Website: apple
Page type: customer-info-address
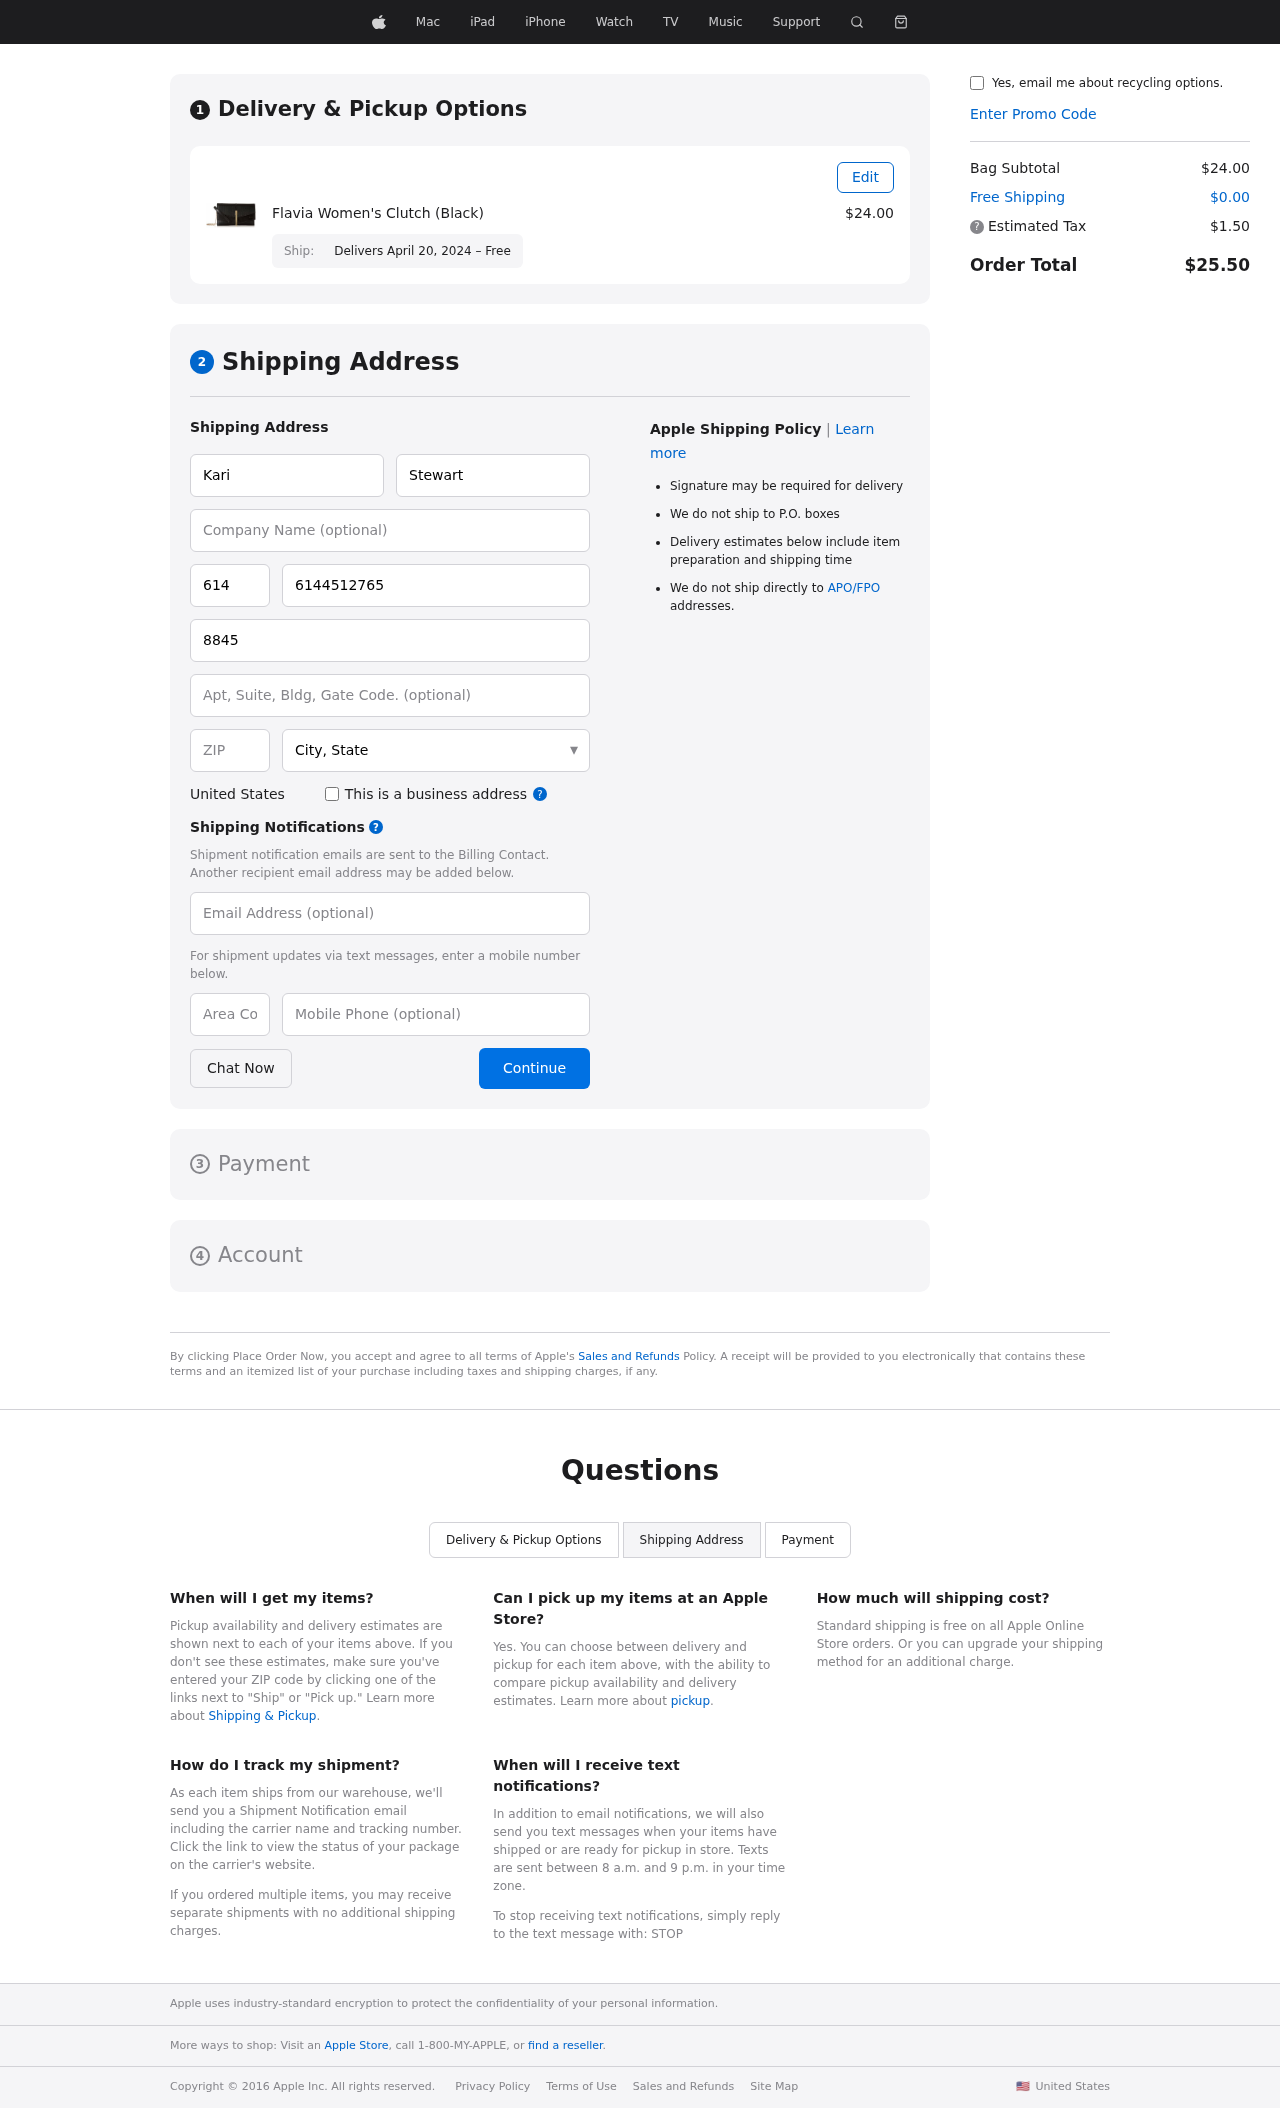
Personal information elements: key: PII_CITY_STATE
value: New Luismouth, WV
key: PII_COUNTRY
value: United States
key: PII_EMAIL
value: kstewart@yahoo.com
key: PII_FIRSTNAME
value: Kari
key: PII_LASTNAME
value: Stewart
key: PII_PHONE
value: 6144512765
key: PII_PHONE_AREA
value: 614
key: PII_POSTCODE
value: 80887
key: PII_STREET
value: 88458 Zavala Fall
Product elements: key: PRODUCT1_NAME
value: Flavia Women's Clutch (Black)
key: PRODUCT1_PRICE
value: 24
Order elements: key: ORDER_DELIVERY_DATE
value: Delivers April 20, 2024 – Free
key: ORDER_SUBTOTAL
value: $24.00
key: ORDER_SHIPPING_COST
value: $0.00
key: ORDER_TAX
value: $1.50
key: ORDER_TOTAL
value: $25.50